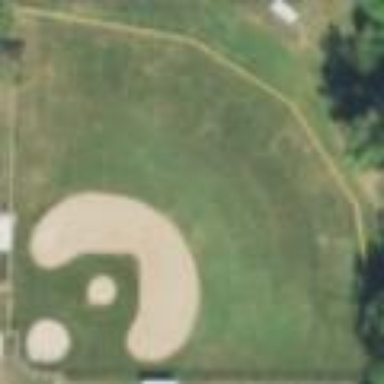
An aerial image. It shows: Baseball pitch for leisure land activities.